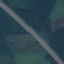
Label: Highway